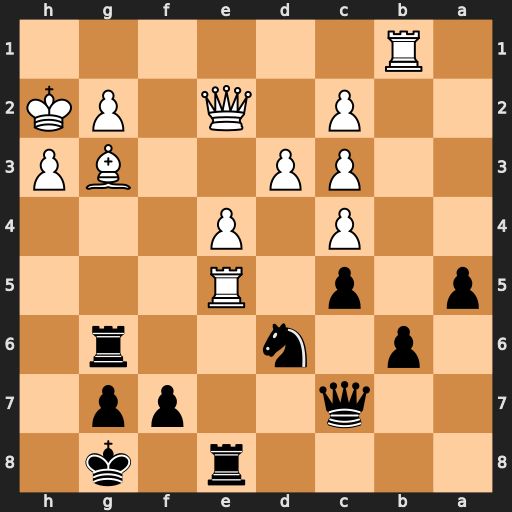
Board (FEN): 4r1k1/2q2pp1/1p1n2r1/p1p1R3/2P1P3/2PP2BP/2P1Q1PK/1R6
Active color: b
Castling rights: -
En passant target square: -
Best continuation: Rxg3 Rxe8+ Nxe8